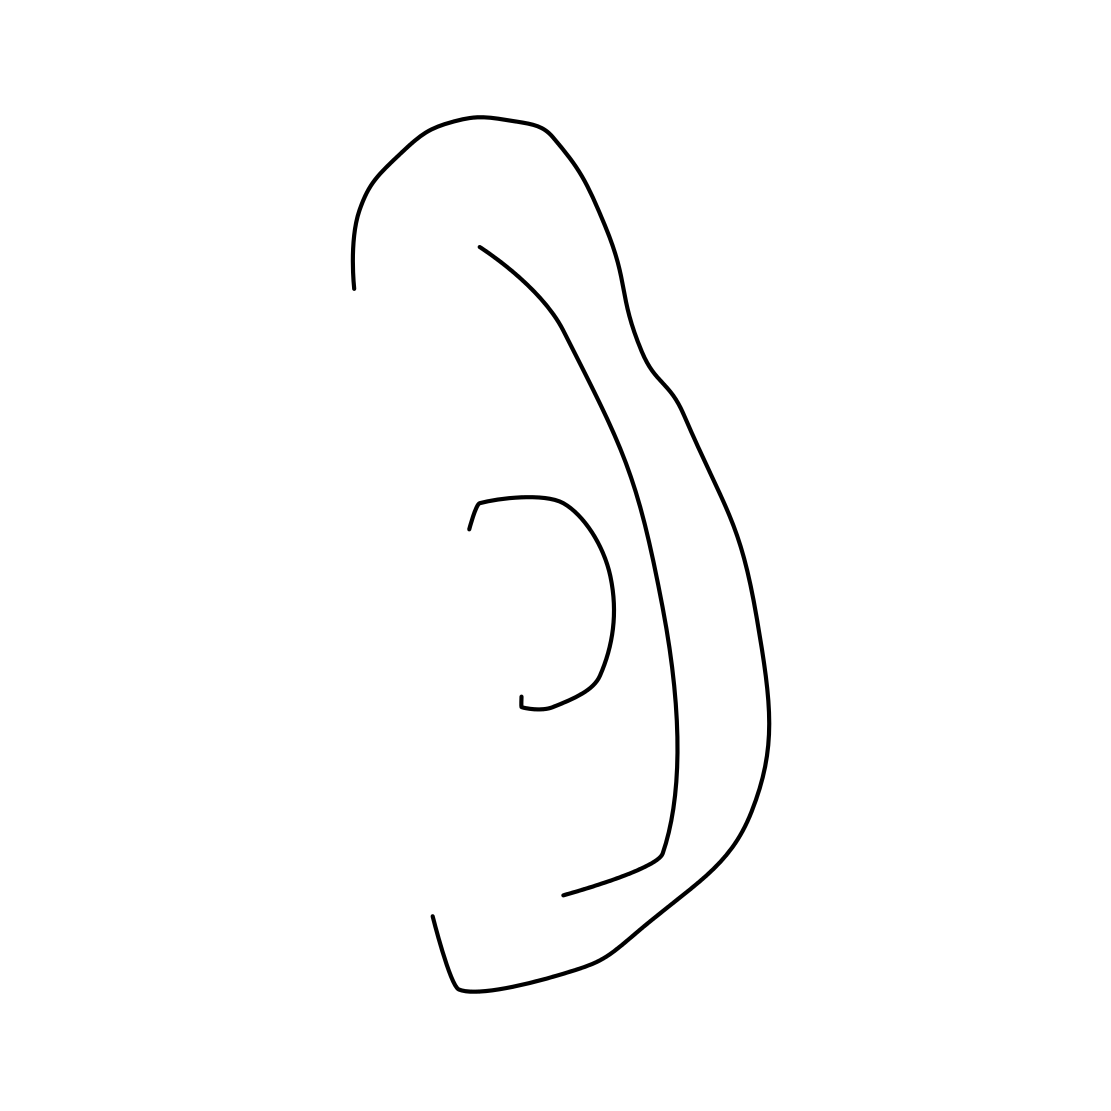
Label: ear